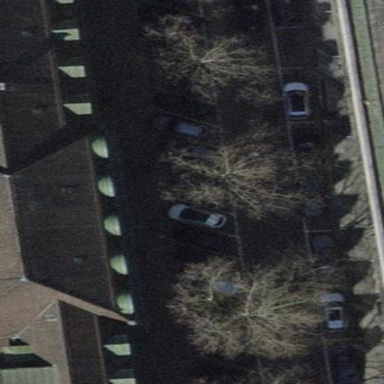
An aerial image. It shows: Parking available on the street side.